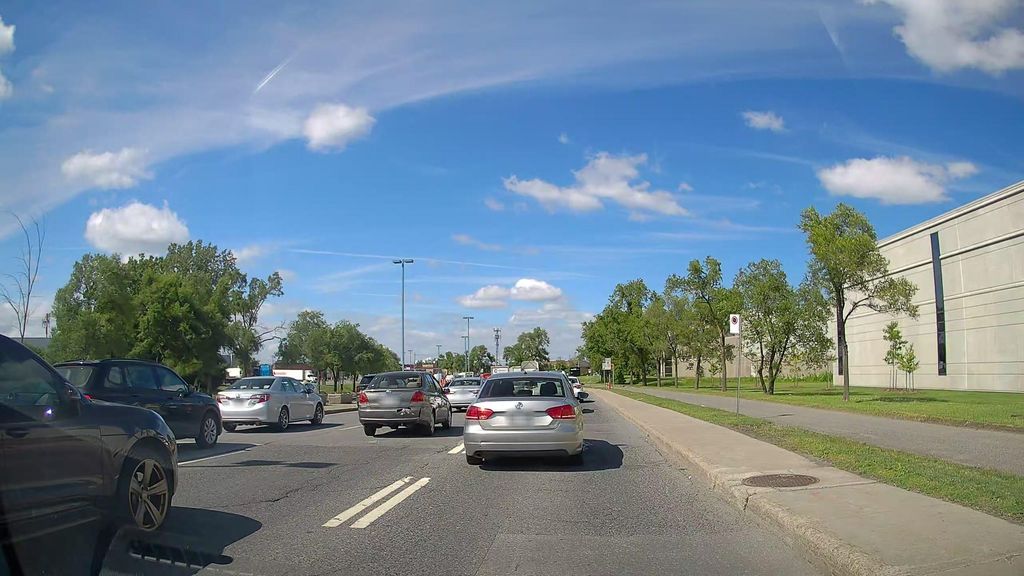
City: montreal